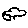
Label: car